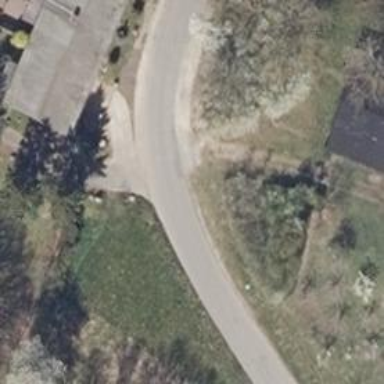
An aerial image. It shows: Smoothly paved residential road.